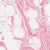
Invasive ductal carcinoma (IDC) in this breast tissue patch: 0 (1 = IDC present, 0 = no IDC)